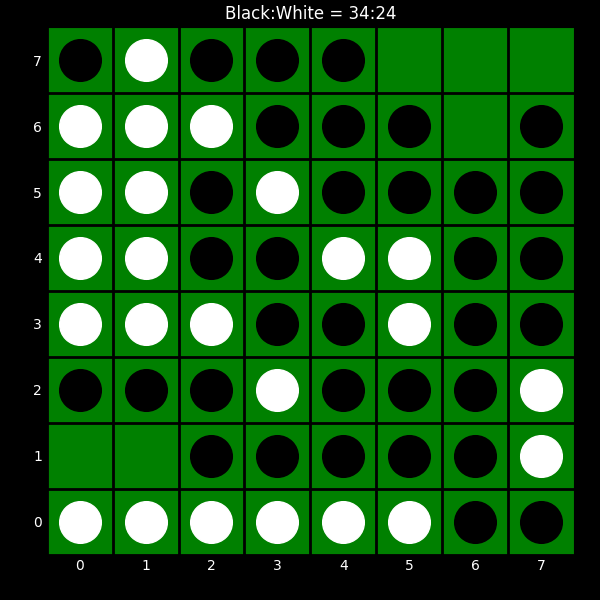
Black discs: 34
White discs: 24